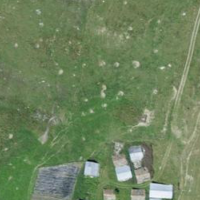
EUNIS habitat code: 26
Species observed at this site:
Leucanthemum ircutianum
Onobrychis montana